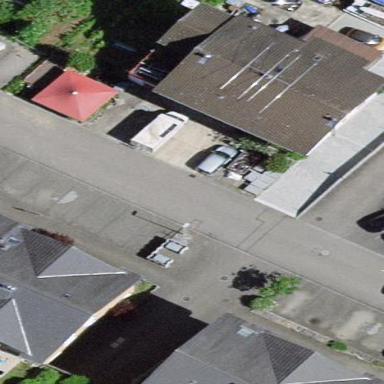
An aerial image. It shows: Building used as car repair shop.